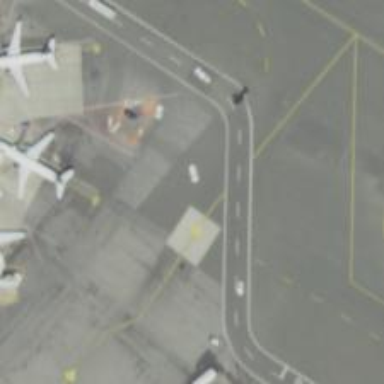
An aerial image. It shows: View of taxiway at the airport.